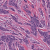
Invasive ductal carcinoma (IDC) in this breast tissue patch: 1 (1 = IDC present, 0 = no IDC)